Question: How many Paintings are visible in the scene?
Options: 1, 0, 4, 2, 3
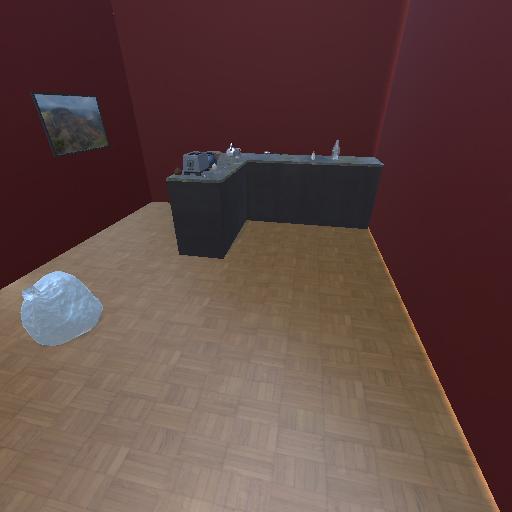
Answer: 1